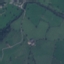
Land use / land cover class: Pasture